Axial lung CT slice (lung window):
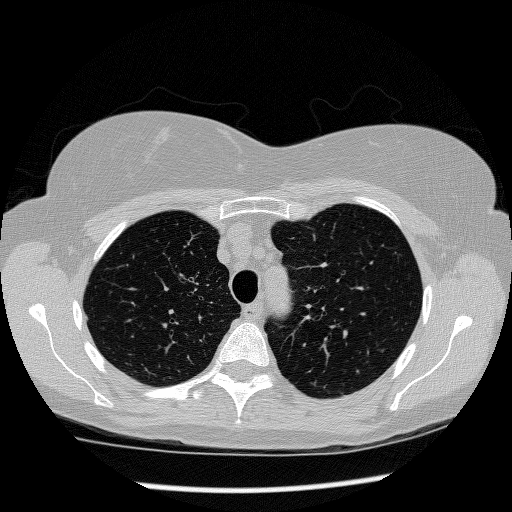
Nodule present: no